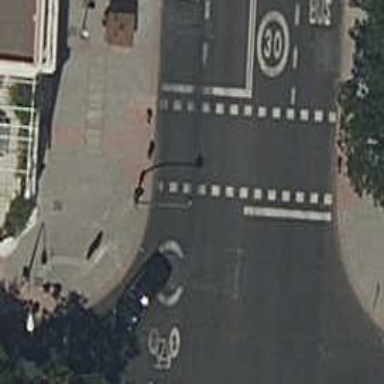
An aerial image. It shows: Zebra crossing with traffic signals. The crossing is marked by traffic lights.